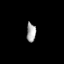
Tissue: prostate
Cell type: T cells
Senescence score: 0.7178
Nuclear area (px): 175
Mean DAPI intensity: 165.657